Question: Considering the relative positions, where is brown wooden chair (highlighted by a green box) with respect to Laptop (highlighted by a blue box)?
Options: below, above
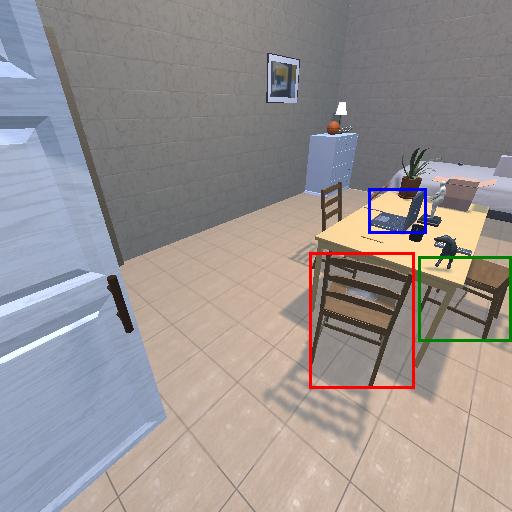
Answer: below